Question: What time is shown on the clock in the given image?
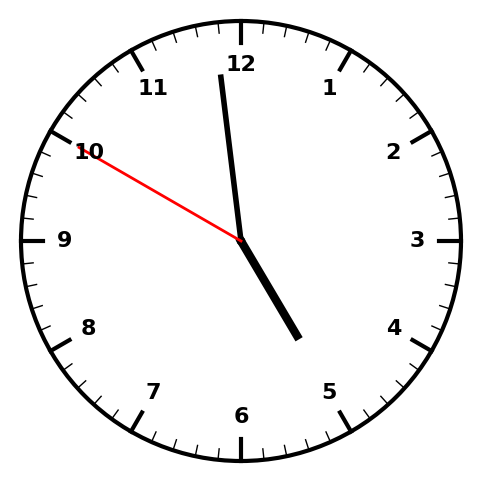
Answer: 04:58:50